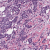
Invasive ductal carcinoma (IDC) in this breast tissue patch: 1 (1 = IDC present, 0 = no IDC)